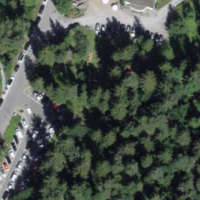
EUNIS habitat code: 43
Species observed at this site:
Lathyrus vernus
Impatiens parviflora
Parus major
Argynnis paphia
Campanula rotundifolia